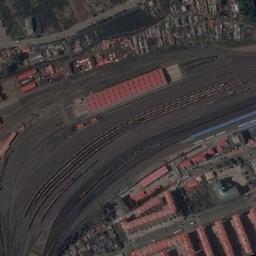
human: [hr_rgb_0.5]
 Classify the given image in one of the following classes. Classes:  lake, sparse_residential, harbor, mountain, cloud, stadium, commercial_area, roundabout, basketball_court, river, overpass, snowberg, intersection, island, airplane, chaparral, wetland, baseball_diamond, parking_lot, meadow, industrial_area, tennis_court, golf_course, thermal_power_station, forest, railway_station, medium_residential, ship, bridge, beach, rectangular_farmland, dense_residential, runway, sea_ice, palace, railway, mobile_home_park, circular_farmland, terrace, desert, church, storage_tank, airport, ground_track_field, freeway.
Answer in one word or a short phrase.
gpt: railway_station